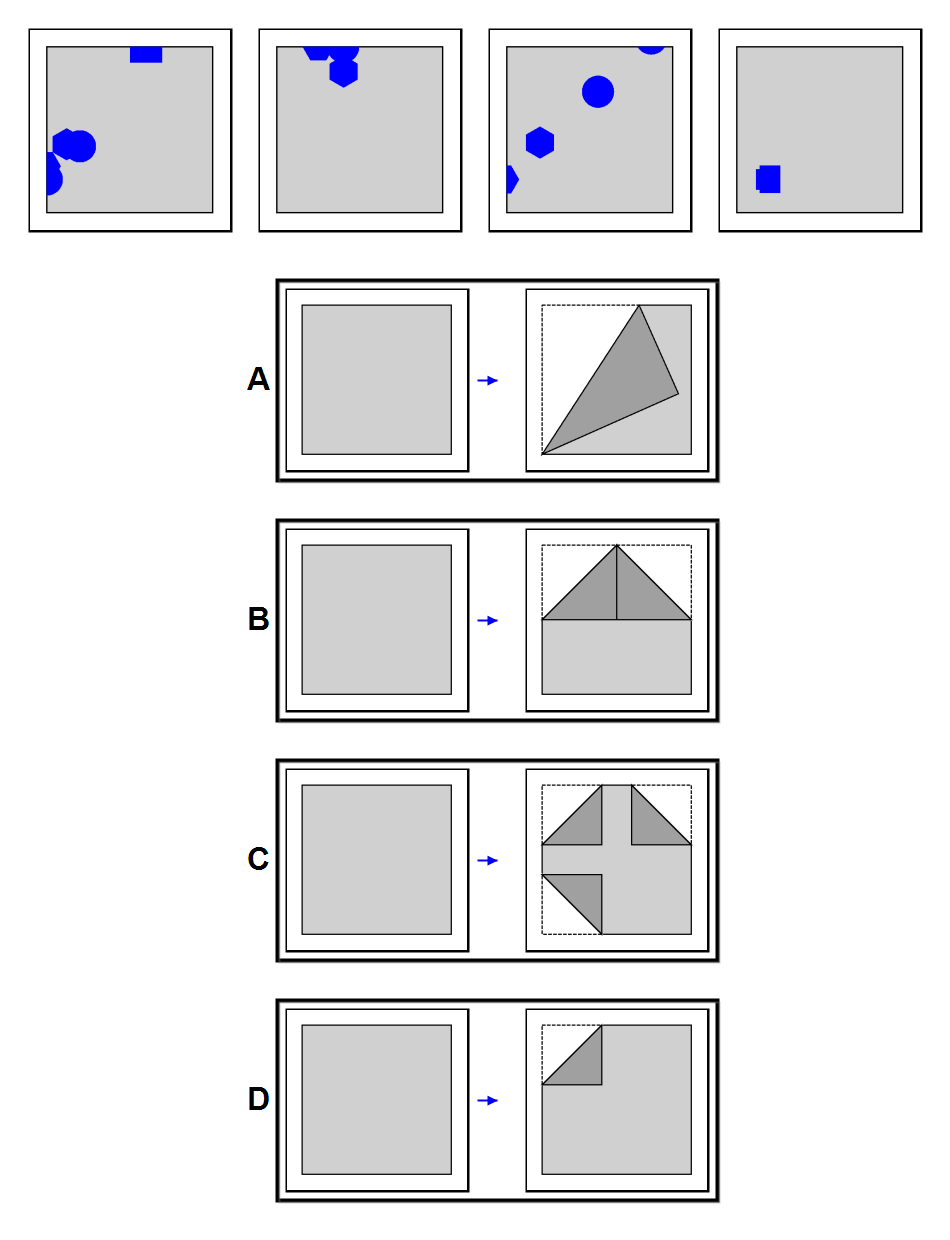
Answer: C